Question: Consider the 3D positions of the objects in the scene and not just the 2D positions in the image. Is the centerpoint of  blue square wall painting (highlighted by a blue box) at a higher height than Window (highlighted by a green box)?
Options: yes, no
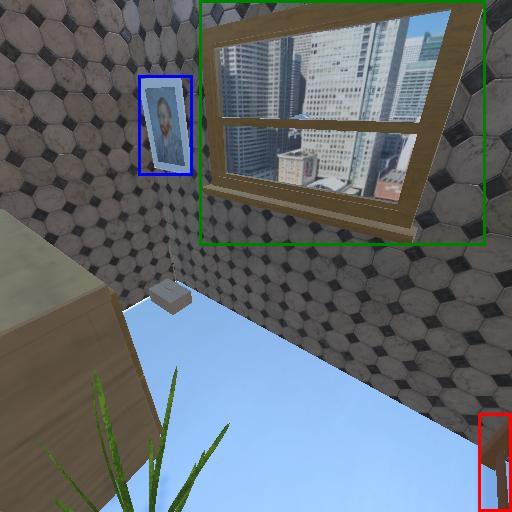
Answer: yes